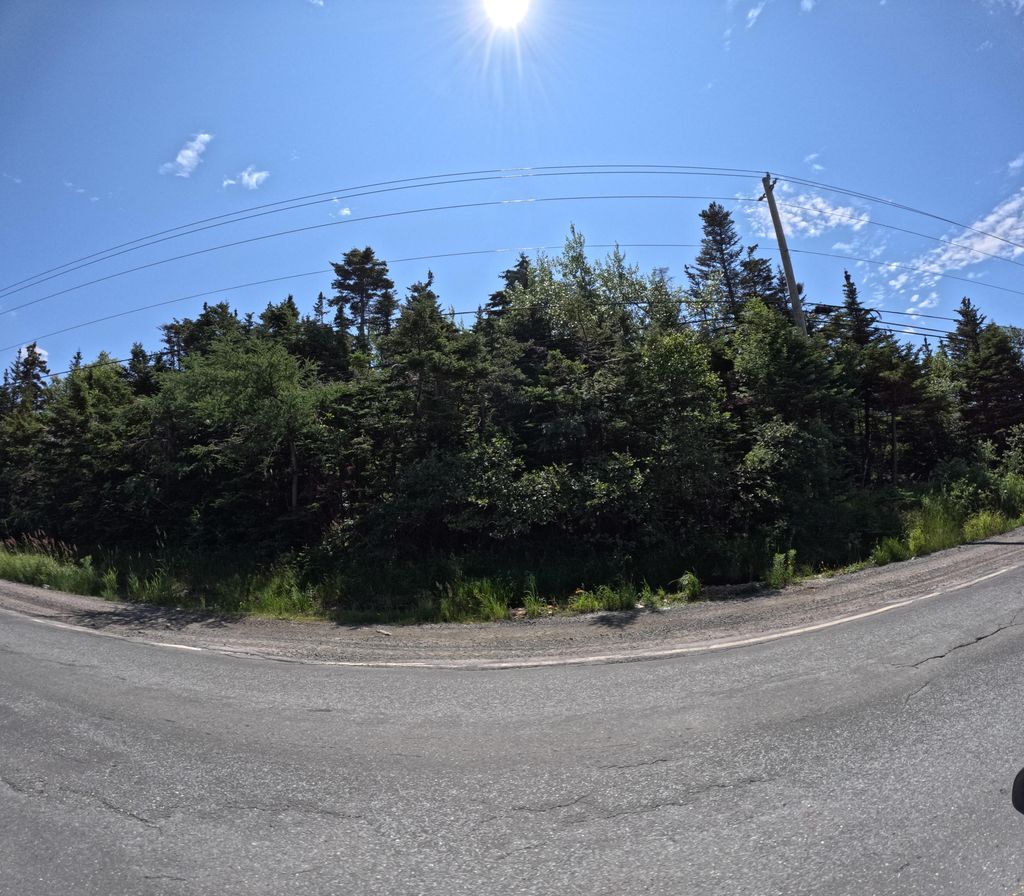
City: st_johns